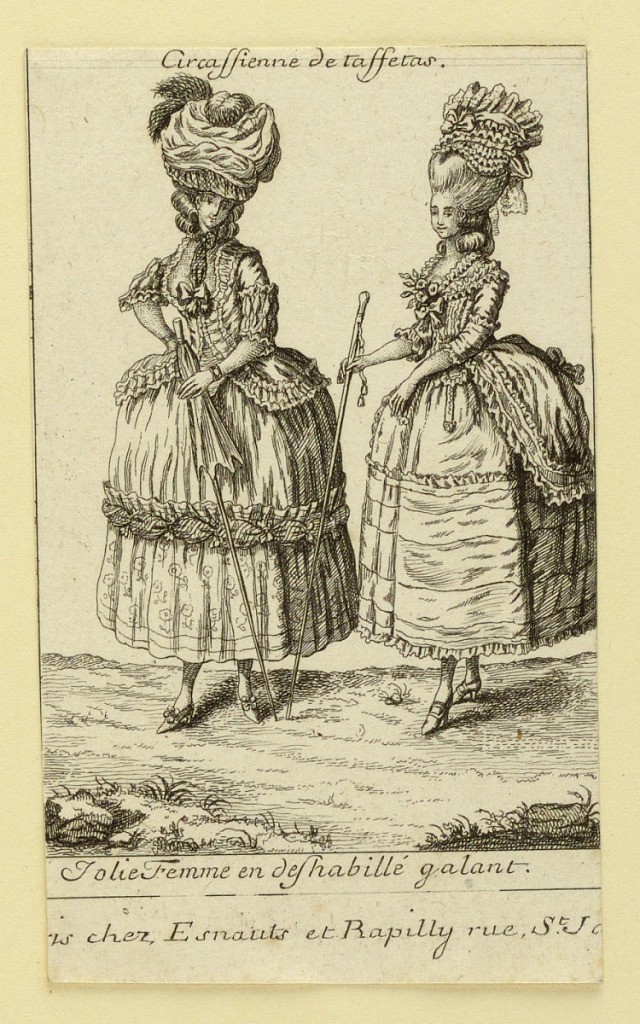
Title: Vignette of Ladies' Fashions
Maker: Esnauts et Rapilly, French, active 1766 – 1804
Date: ca. 1770–1780
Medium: Engraving on paper
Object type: Print
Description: One of five vignettes from a sheet entitled "Collection de Costumes…" after designs of LeClerc, Desrais, and others, of ladies' dress for various occasions, with inscription.